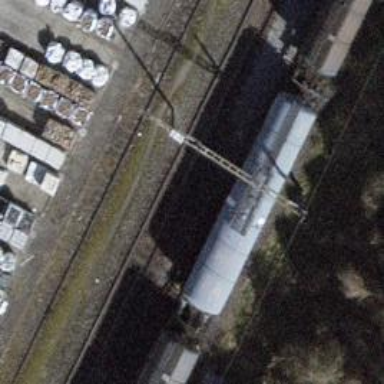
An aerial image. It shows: Siding railway line with electrified contact line for the trains.